Question: I want to make simple update of a "flag" for status in my database when i clic on button "valided" with doctrine but the value doesn't change.
Just update field status value to 20.
My database :

Entity demand :
'''
/**
* @var \Status
*
* @ORM\ManyToOne(targetEntity="Status")
* @ORM\JoinColumns({
* @ORM\JoinColumn(name="status_idstatus", referencedColumnName="id_status")
* })
*/
private $statusstatus;
/**
* Set statusstatus
*
* @param \OrderIT\Bundle\OrderBundle\Entity\Status $statusstatus
* @return Demand
*/
public function setStatusstatus(\OrderIT\Bundle\OrderBundle\Entity\Status $statusstatus = null)
{
$this->statusstatus = $statusstatus;
return $this;
}
/**
* Get statusstatus
*
* @return \OrderIT\Bundle\OrderBundle\Entity\Status
*/
public function getStatusstatus()
{
return $this->statusstatus;
}
'''
Controller demand
'''
/**
* Valid a Demand entity.
*
* @Route("/{idDemand}/valid", name="demand_valid")
* @Method("GET")
*/
public function validAction($idDemand)
{
$em = $this->getDoctrine()->getManager();
$demand = $em->getRepository('OrderBundle:Demand')->find($idDemand);
if (!$demand) {
throw $this->createNotFoundException('Unable to find Demand entity.');
}
$demand->setStatusstatus = ('20');
$em->persist($demand);
$em->flush();
return $this->redirect($this->generateUrl('listing'));
}
'''
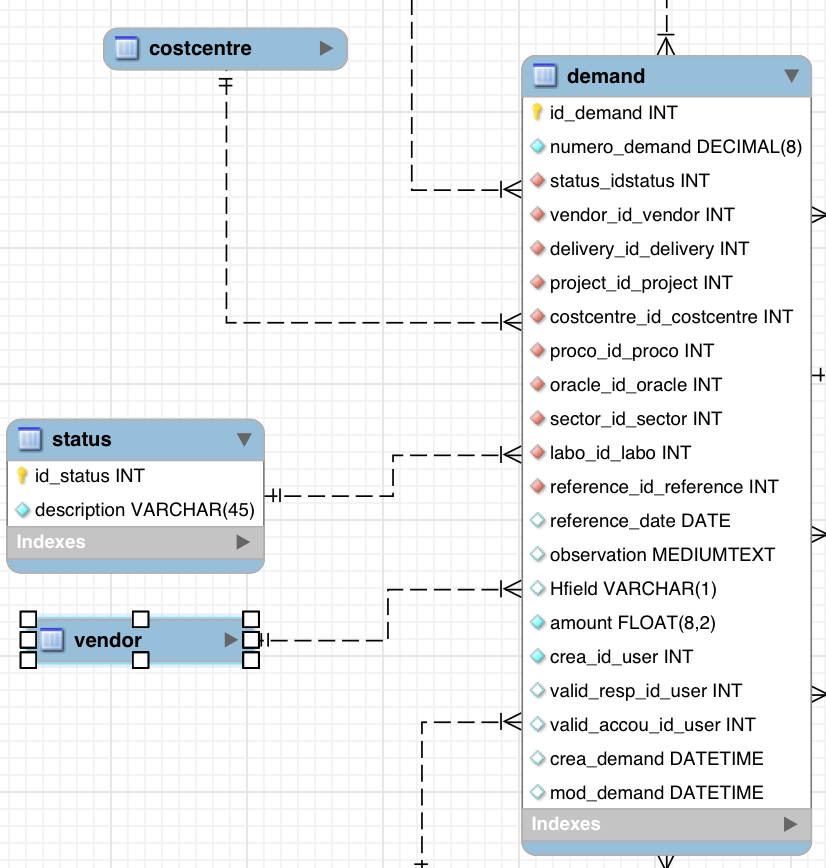
Answer: You are doing it the wrong way... you must insert a status entity into the setter method:
'''
public function validAction($idDemand)
{
$em = $this->getDoctrine()->getManager();
$demand = $em->getRepository('OrderBundle:Demand')->find($idDemand);
if (!$demand) {
throw $this->createNotFoundException('Unable to find Demand entity.');
}
$status= $em->getRepository('OrderBundle:Status')->find(20);
if (!$status) {
$status = new Status();
$status->setId(20);
/** or new Status(20) depends on your implementation */
}
$demand->setStatusstatus($status);
$em->persist($demand);
$em->flush();
return $this->redirect($this->generateUrl('listing'));
}
'''